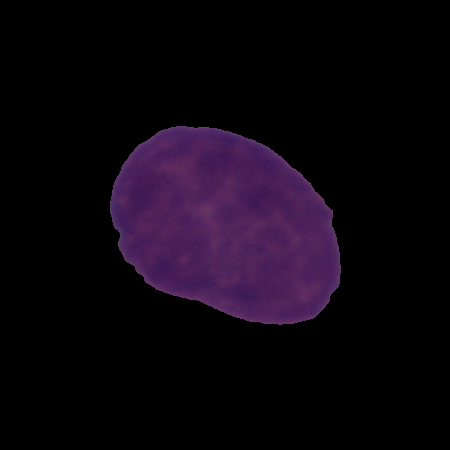
Label: cancer